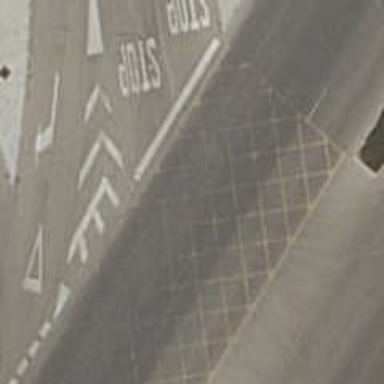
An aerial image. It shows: Stop road.